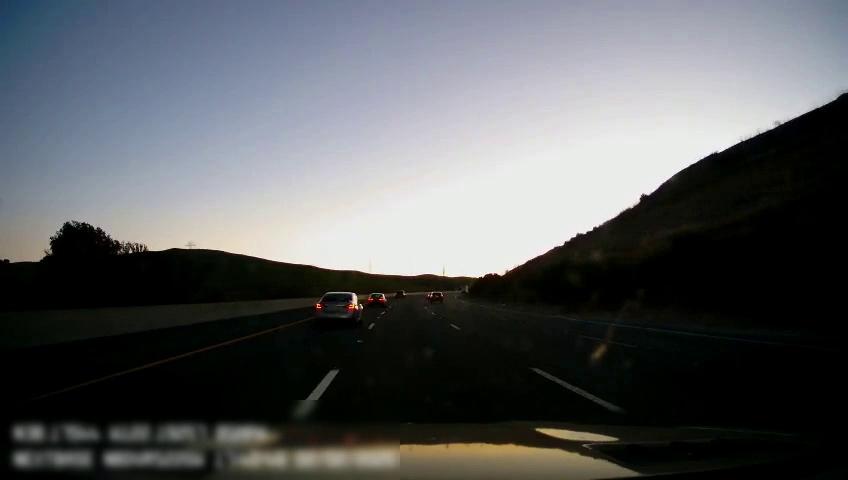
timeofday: Day
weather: Sunny
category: Drivable Space
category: Vehicles | Car
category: Vehicles | Car
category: Vehicles | SUV
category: Vehicles | SUV
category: Lanes | Alternate Lane
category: Lanes | Current Lane
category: Lanes | Current Lane
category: Lanes | Alternate Lane
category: Lanes | Alternate Lane